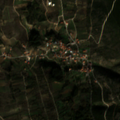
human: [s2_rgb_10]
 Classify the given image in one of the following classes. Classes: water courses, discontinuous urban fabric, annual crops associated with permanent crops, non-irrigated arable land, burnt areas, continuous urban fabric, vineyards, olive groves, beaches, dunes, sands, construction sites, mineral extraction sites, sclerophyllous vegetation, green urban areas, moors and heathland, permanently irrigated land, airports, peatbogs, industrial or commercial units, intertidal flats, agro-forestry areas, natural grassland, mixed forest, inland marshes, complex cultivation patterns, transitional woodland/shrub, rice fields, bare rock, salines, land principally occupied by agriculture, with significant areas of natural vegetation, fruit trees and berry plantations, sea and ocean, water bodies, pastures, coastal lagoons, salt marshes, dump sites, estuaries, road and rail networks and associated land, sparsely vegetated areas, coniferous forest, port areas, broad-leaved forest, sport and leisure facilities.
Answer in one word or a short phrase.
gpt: vineyards, olive groves, complex cultivation patterns, transitional woodland/shrub